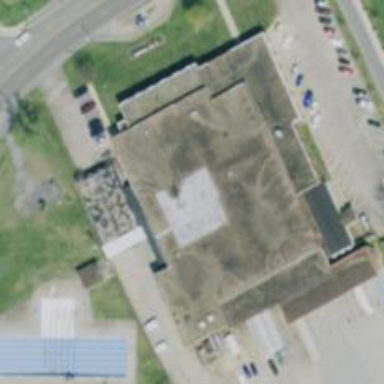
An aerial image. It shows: Building serving as post office.